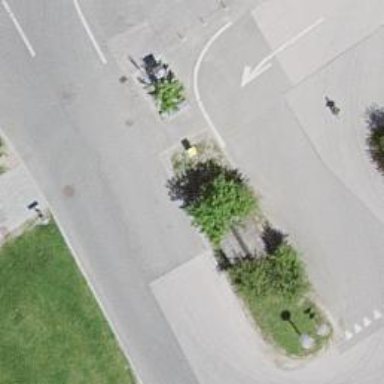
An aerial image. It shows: Post box.